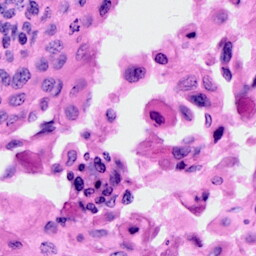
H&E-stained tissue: Cervix